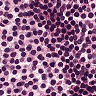
Metastatic tissue present: no